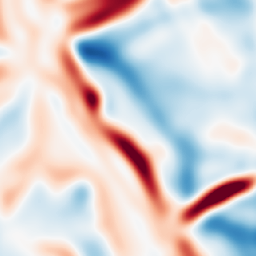
Category: multiscale
Decomposition family: log
Decomposition parameters: sigma: 10
Upsampling method: nearest
Upsampling parameters: scale: 4
Upsampling scale: 4